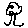
Label: tree